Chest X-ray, AP view. Patient: 45 years old, sex M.
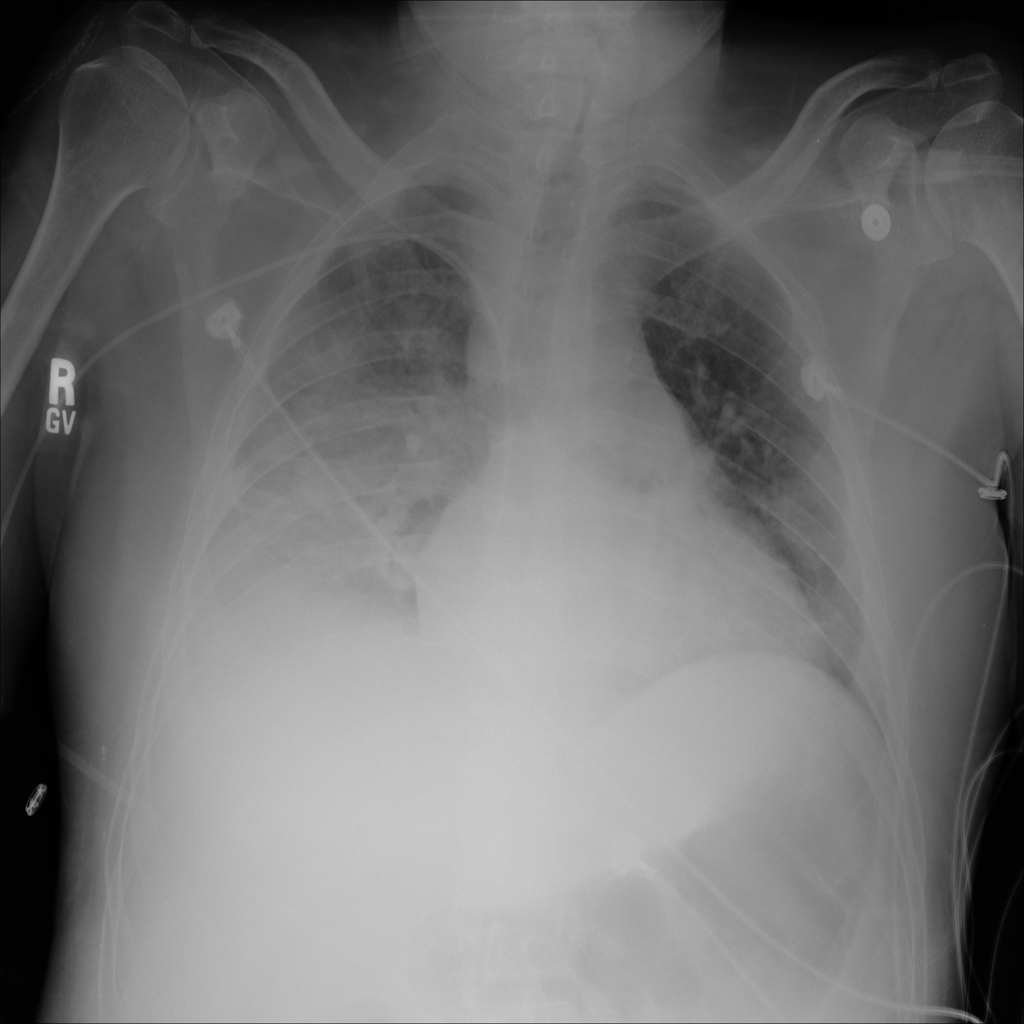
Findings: Edema, Effusion